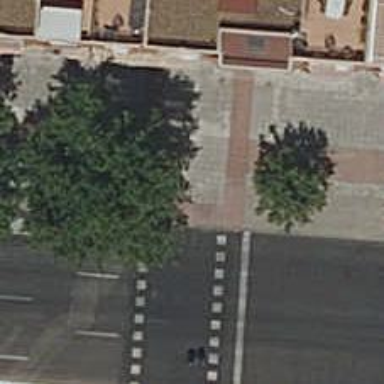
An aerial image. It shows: Kerb barrier.